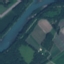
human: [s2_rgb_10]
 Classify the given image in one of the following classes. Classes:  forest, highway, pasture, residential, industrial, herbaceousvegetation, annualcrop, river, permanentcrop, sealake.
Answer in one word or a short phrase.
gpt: River